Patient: sex M, age 64
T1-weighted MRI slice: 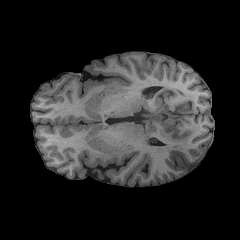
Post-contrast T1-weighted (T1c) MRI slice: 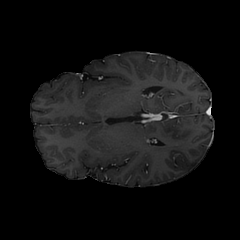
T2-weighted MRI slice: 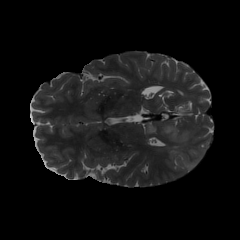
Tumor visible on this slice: yes
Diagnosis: Glioblastoma, IDH-wildtype
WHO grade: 4